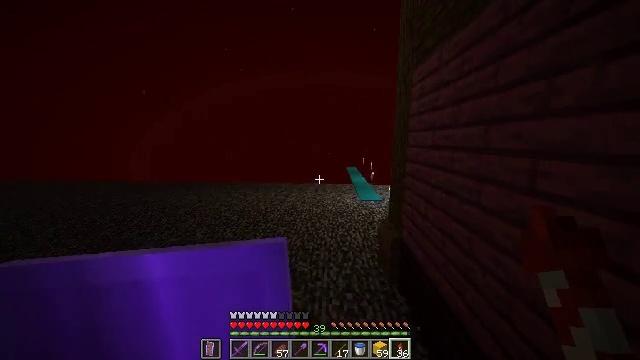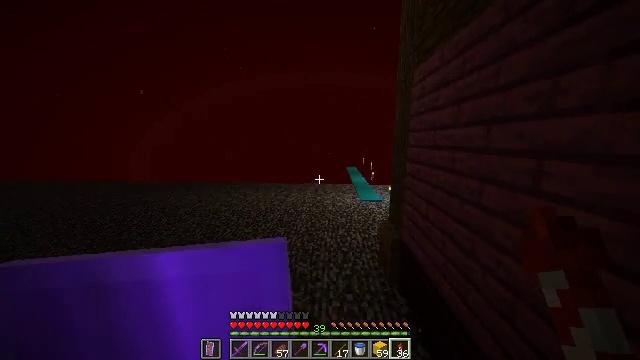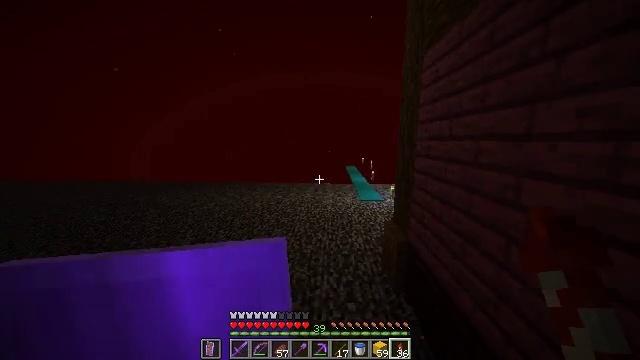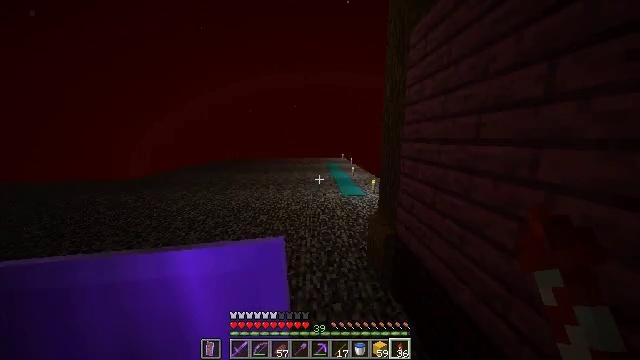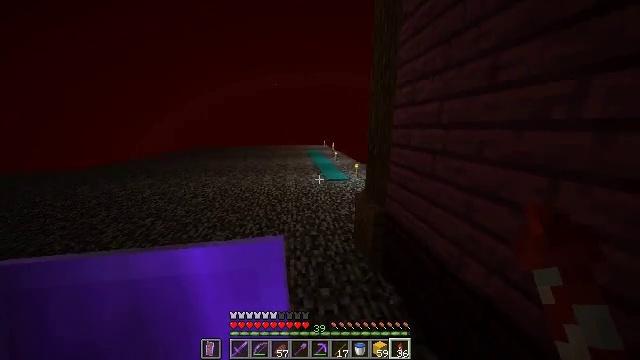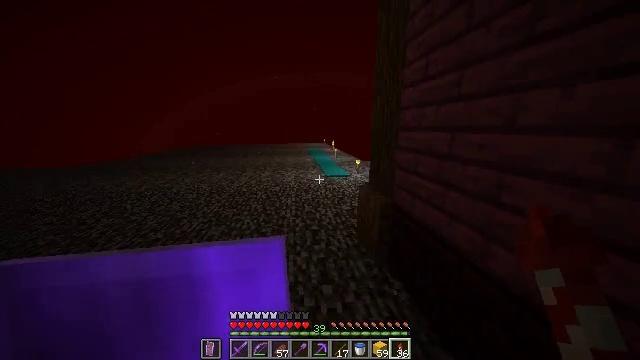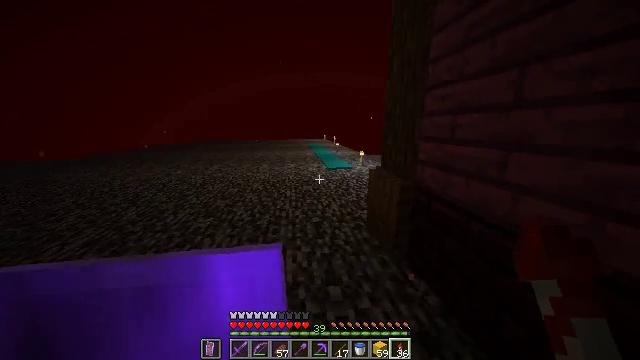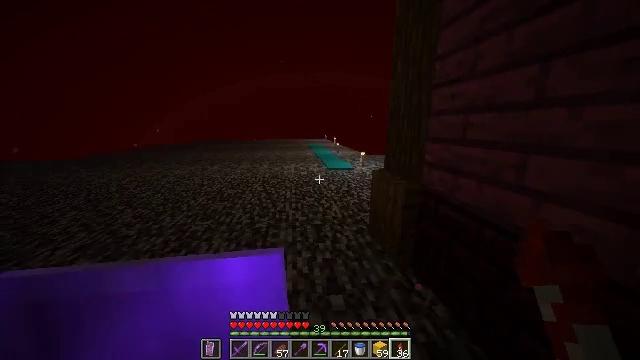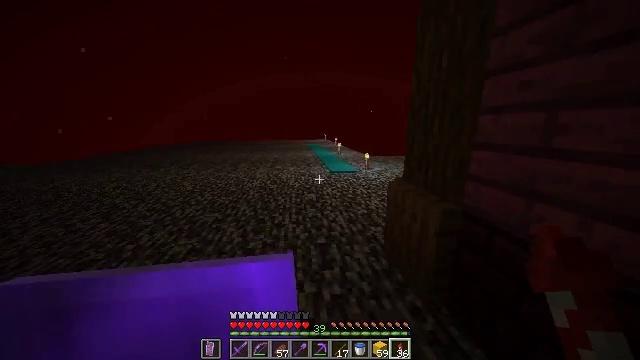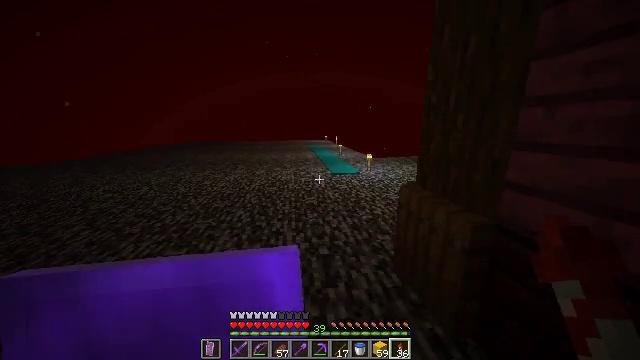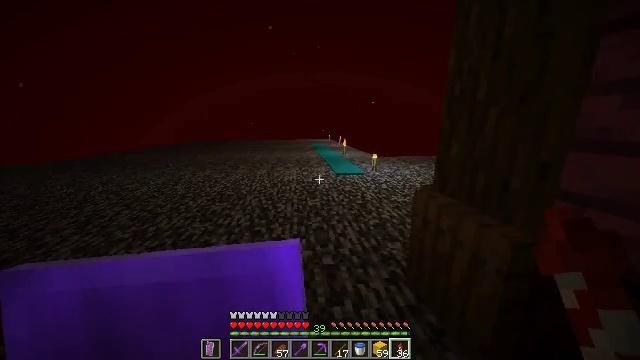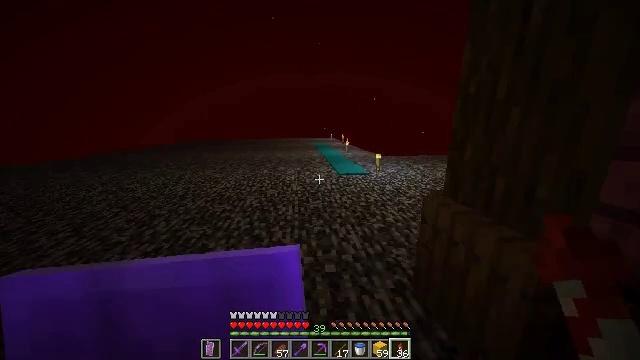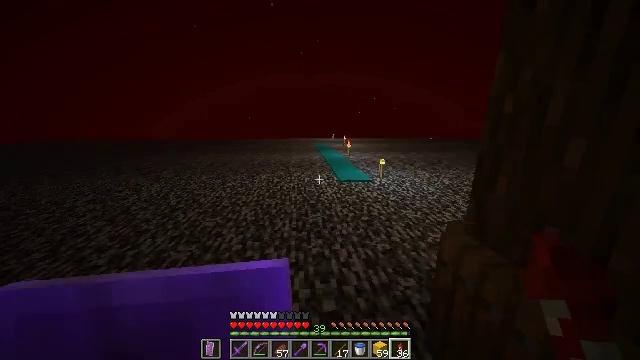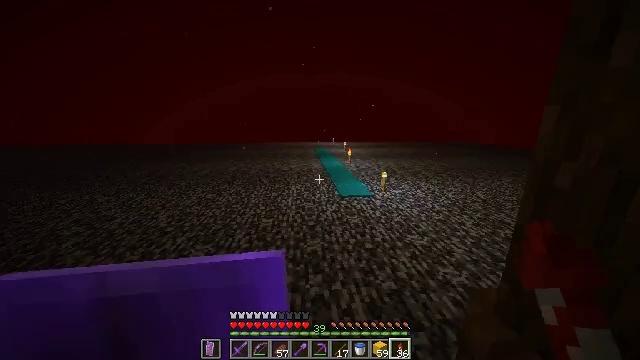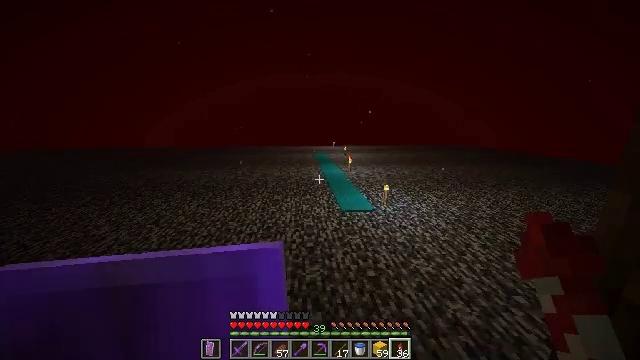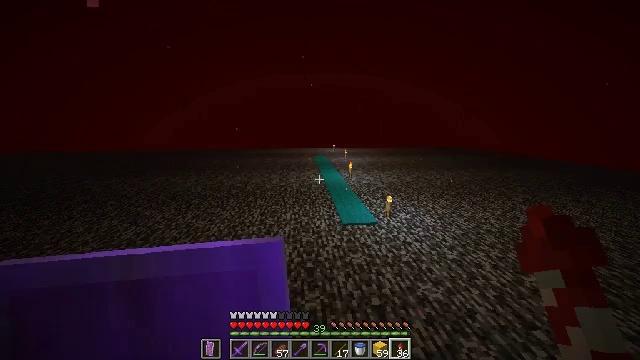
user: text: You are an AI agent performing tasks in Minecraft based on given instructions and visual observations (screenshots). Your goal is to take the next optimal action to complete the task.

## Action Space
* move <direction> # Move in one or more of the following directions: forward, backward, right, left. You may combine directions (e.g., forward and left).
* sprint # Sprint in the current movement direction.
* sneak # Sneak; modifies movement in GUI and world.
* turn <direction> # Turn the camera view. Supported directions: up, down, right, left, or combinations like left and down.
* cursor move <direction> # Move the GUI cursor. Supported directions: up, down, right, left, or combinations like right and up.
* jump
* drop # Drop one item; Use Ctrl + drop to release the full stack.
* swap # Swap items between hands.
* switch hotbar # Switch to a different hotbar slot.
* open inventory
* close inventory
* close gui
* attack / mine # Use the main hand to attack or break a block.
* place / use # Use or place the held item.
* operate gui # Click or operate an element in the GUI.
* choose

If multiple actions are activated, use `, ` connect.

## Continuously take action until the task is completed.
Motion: motion action
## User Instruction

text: craft item cyan carpet
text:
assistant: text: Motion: move forward, sprint, jump
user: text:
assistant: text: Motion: move forward, sprint, jump
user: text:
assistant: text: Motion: move forward, sprint, turn right
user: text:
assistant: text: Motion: move forward, sprint, turn right and down
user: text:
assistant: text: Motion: move forward, sprint
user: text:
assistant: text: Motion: move forward, sprint
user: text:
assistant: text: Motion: move forward, sprint
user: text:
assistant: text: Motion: move forward, sprint
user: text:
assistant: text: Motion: move forward, sprint
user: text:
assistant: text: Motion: move forward, sprint
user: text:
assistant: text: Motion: move forward, sprint
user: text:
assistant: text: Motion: move forward, sprint, jump
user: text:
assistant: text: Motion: move forward, sprint, jump
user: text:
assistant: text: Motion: move forward, sprint, jump
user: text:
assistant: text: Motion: move forward, sprint, jump
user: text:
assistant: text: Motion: move forward, sprint, jump
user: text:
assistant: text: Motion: move forward, sprint, jump
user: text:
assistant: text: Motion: move forward, sprint
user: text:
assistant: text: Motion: move forward, sprint
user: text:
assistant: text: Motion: move forward, sprint
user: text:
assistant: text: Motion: move forward, sprint
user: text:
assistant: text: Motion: move forward, sprint
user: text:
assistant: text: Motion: move forward, sprint, open inventory
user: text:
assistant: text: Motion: move forward, sprint, open inventory
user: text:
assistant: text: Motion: move forward, open inventory
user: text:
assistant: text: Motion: move forward, open inventory
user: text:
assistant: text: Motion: no_op
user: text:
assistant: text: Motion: no_op
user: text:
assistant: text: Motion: no_op
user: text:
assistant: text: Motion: no_op